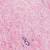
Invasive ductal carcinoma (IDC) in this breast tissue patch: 0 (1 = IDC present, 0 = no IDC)